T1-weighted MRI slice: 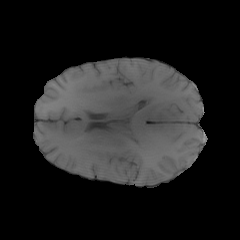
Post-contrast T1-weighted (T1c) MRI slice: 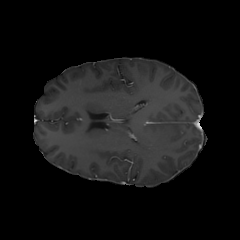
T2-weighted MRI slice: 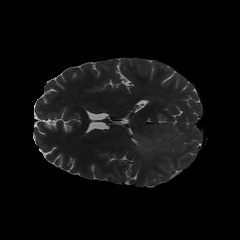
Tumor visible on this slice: yes